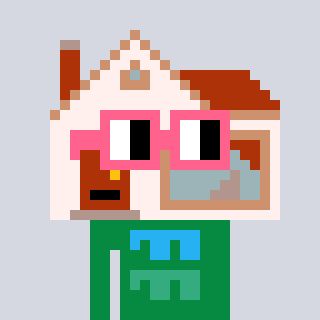
a pixel art character with square pink glasses, a house-shaped head and a green-colored body on a cool background